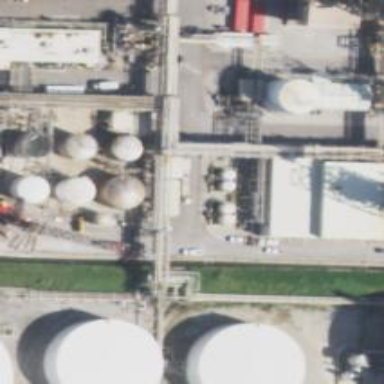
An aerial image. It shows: Storage tank that is man-made.